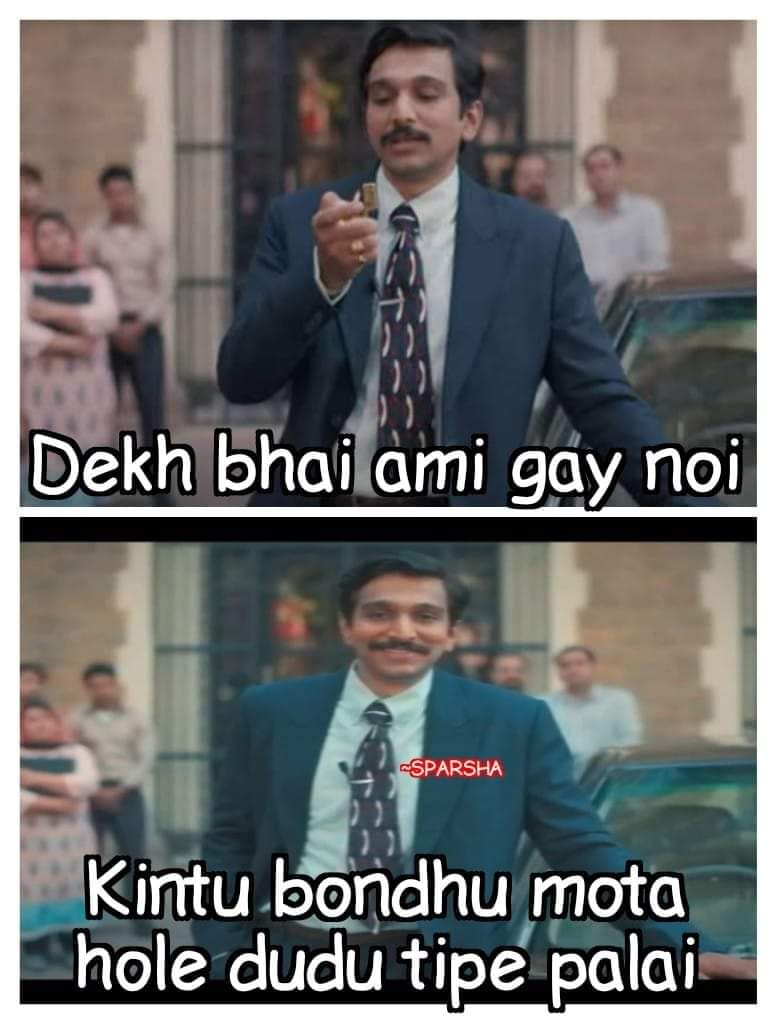
Caption: Dekh bhai ami gay hai    Kintu bondhu mota  hole dudu tipe palai
Label: non-hate